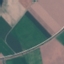
Land use / land cover: AnnualCrop